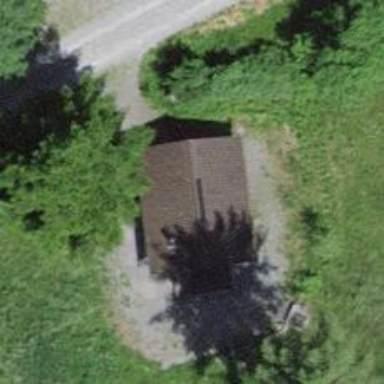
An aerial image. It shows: Shelter.